Question: I am tryign to create a chat bubble like this -

But I want this bubble to wrap its content.
Now problem is that whenever I try to use 'alignparentRight = true" to those 'double-ticks', it expands to view to take up whole parents width.
How could I make it wrap the its content where ticks stay at right bottom and text 'hero' stays on top left.
'''
<RelativeLayout
android:id="@+id/wrapper"
android:layout_width="wrap_content"
android:layout_height="wrap_content"
android:layout_margin="5dp"
android:background="@drawable/bubble_send"
android:gravity="right"
android:orientation="vertical">
<ImageView
android:id="@+id/chat_image"
android:layout_width="wrap_content"
android:layout_height="wrap_content"
android:layout_above="@+id/chat_comment"
android:src="@drawable/rotate"
android:visibility="visible"/>
<TextView
android:id="@+id/chat_comment"
android:layout_width="wrap_content"
android:layout_height="wrap_content"
android:layout_toLeftOf="@+id/time"
android:maxWidth="200dp"
android:text="Hero"
android:textColor="@android:color/primary_text_light"/>
<TextView
android:id="@+id/time"
android:layout_width="50dp"
android:layout_height="wrap_content"
android:layout_alignBottom="@+id/tick"
android:layout_toLeftOf="@id/tick"
android:text="11:25 am"
android:textColor="@color/black"
android:textSize="10sp"/>
<ImageView
android:id="@+id/tick"
android:layout_width="15dp"
android:layout_height="15dp"
android:layout_alignParentRight="true"
android:layout_below="@+id/chat_comment"
android:layout_marginTop="5dp"
android:src="@drawable/ic_tick_double"
android:visibility="visible"/>
</RelativeLayout>
'''
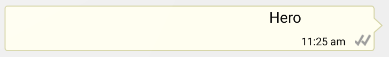
Answer: I wanted to avoid multiple nesting, but this was the only resort. -
'''
<LinearLayout
android:id="@+id/wrapper"
android:layout_width="wrap_content"
android:layout_height="wrap_content"
android:background="@drawable/bubble_send"
android:minWidth="100dp"
android:orientation="vertical">
<ImageView
android:id="@+id/chat_image"
android:layout_width="wrap_content"
android:layout_height="wrap_content"
android:layout_above="@+id/chat_comment"
android:layout_gravity="center_horizontal"
android:src="@drawable/rotate"
android:visibility="gone"/>
<LinearLayout
android:layout_width="wrap_content"
android:layout_height="wrap_content"
android:layout_gravity="left"
android:layout_margin="5dp"
android:orientation="vertical">
<TextView
android:id="@+id/chat_comment"
android:layout_width="wrap_content"
android:layout_height="wrap_content"
android:layout_toLeftOf="@+id/time"
android:maxWidth="200dp"
android:text="Hero"
android:textColor="@android:color/primary_text_light"/>
</LinearLayout>
<LinearLayout
android:layout_width="wrap_content"
android:layout_height="wrap_content"
android:layout_gravity="right">
<TextView
android:id="@+id/time"
android:layout_width="50dp"
android:layout_height="wrap_content"
android:layout_gravity="bottom"
android:layout_toLeftOf="@id/tick"
android:text="11:25 am"
android:textColor="@color/black"
android:textSize="10sp"/>
<ImageView
android:id="@+id/tick"
android:layout_width="15dp"
android:layout_height="15dp"
android:layout_alignParentRight="true"
android:layout_marginTop="5dp"
android:src="@drawable/ic_tick_double"
android:visibility="visible"/>
</LinearLayout>
</LinearLayout>
'''